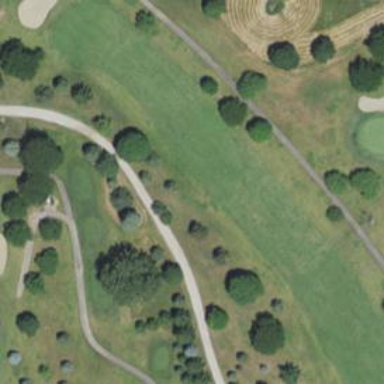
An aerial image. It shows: View of golf hole.